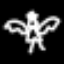
Label: angel